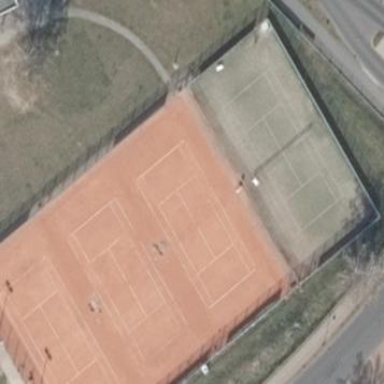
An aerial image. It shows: Clay tennis court pitch.